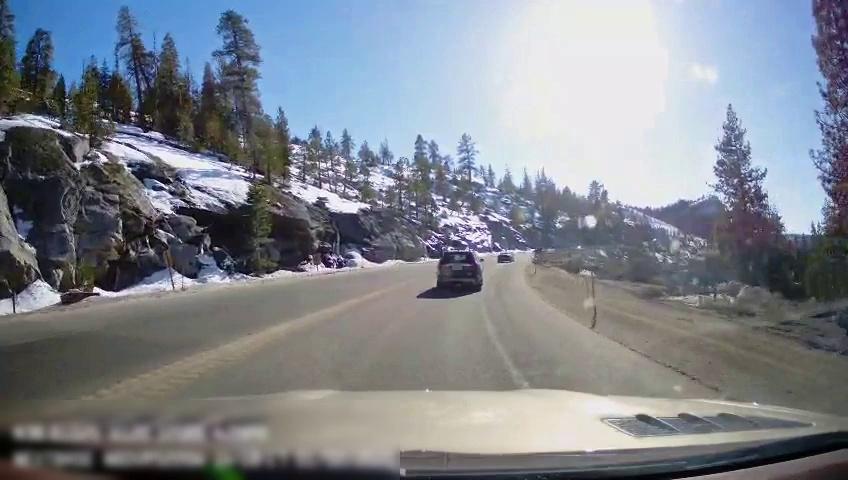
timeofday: Day
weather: Sunny
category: Drivable Space
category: Vehicles | SUV
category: Vehicles | Car
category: Lanes | Current Lane